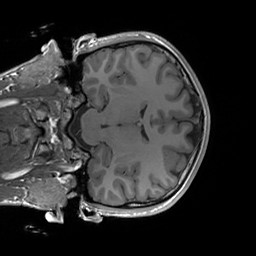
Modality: T1w
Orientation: coronal
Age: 19
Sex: male